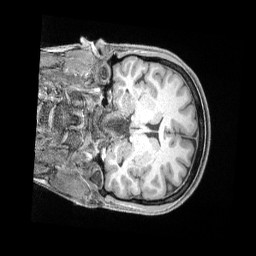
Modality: T1w
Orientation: coronal
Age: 35
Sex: female
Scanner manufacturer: siemens
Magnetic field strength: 3 T
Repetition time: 2 s
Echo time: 0.00211 s